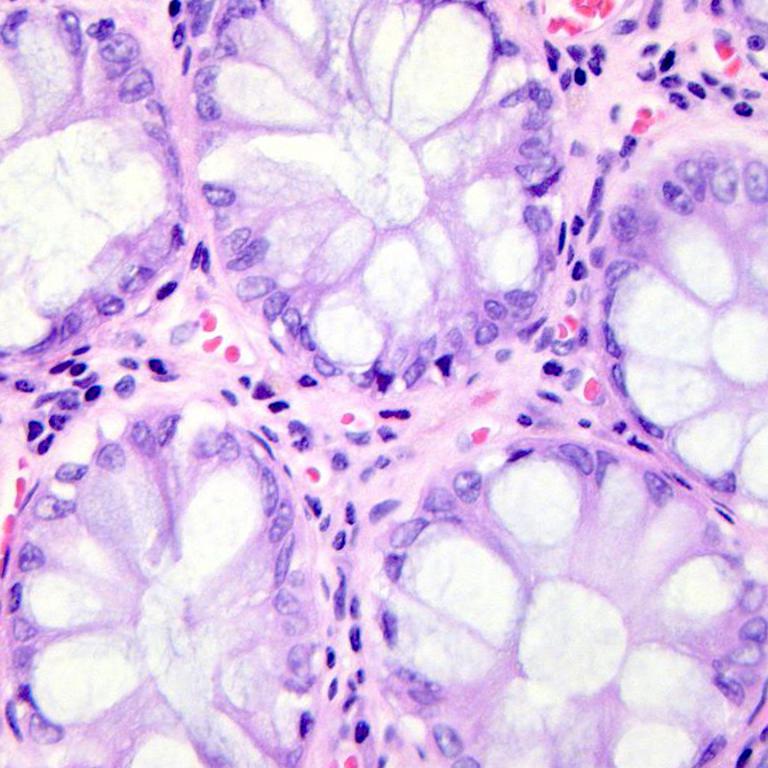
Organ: colon
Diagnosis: benign